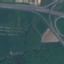
Label: Highway